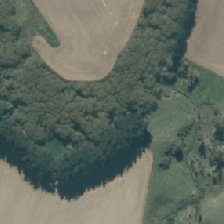
Land cover: deciduous_hardwood